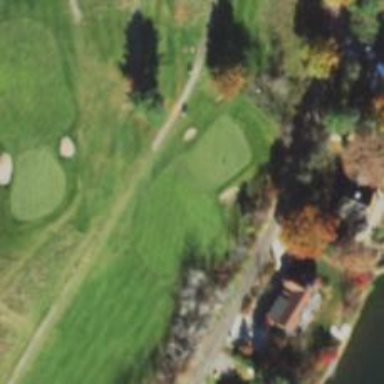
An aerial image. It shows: Golf hole.